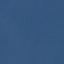
Label: SeaLake